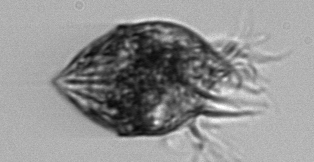
Label: Strombidium_morphotype1